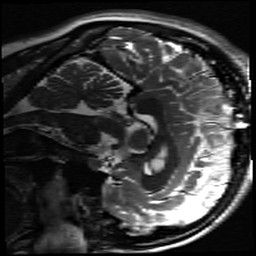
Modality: inplaneT2
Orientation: sagittal